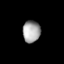
Tissue: lung
Cell type: Epithelial cells
Senescence score: 0.2021
Nuclear area (px): 374
Mean DAPI intensity: 164.575